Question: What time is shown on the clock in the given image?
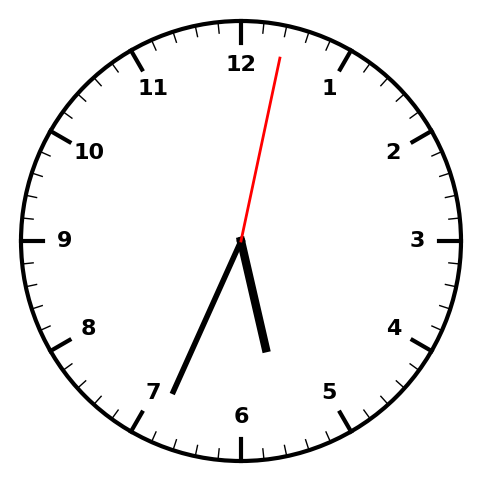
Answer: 05:34:02